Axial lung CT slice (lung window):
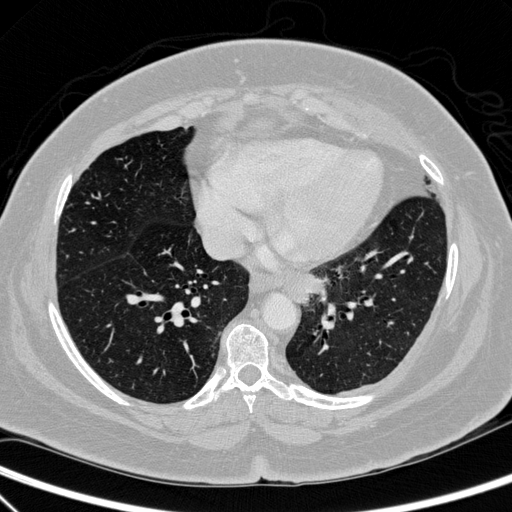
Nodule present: no